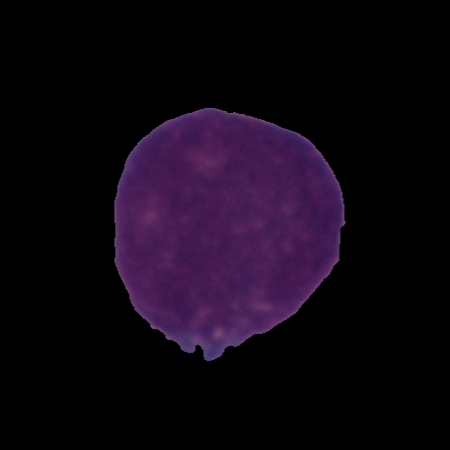
Label: cancer